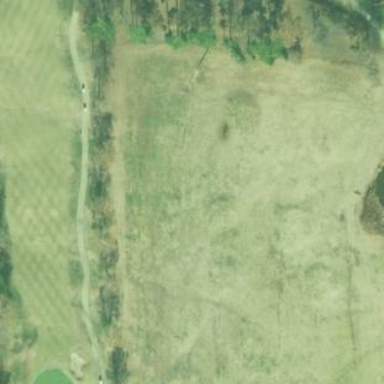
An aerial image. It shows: Grassy area designated for driving range golf.